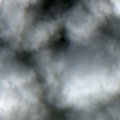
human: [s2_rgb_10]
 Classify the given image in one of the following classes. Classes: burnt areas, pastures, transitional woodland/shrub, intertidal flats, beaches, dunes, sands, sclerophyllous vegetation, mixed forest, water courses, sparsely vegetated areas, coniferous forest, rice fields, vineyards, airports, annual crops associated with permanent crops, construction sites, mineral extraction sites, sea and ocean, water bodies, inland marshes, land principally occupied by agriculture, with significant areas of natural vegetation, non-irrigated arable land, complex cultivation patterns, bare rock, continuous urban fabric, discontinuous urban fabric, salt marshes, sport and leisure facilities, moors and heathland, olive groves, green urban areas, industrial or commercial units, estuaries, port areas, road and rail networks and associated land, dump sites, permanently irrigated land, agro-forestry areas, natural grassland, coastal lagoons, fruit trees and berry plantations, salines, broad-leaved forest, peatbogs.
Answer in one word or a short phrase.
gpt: non-irrigated arable land, pastures, transitional woodland/shrub